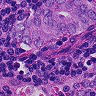
Metastatic tissue present: yes